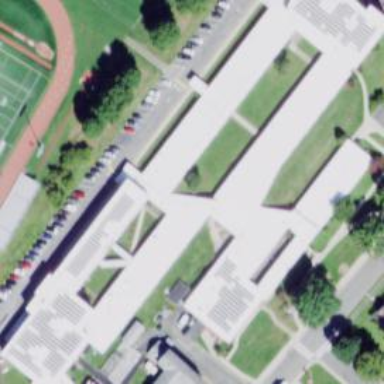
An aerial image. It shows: School building or complex.